Aerial crown-view tile of a tropical tree (Barro Colorado Island, Panama), acquired 20240611:
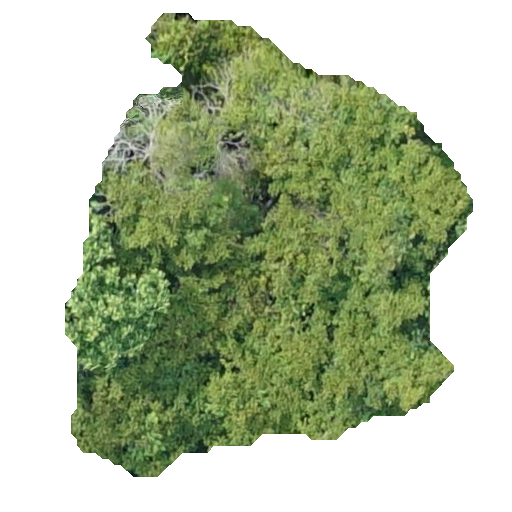
Species: Tachigali panamensis
GBIF accepted scientific name: Tachigali panamensis
Crown area: 205.434 m²